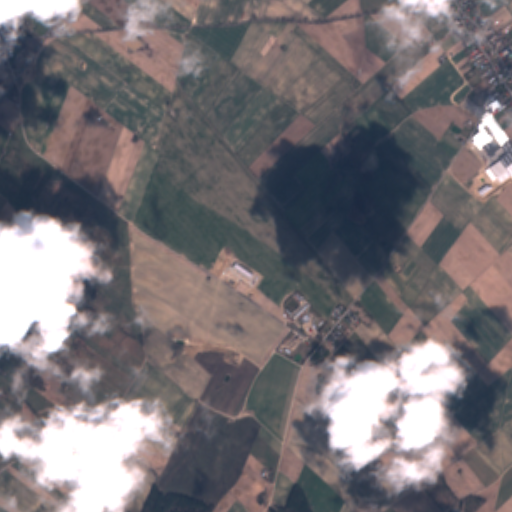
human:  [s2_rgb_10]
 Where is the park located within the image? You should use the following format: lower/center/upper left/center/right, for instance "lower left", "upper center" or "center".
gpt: The park is located in the upper right of the image.
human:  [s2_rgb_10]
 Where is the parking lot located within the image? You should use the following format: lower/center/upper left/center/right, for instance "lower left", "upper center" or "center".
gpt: The parking lot is located in the upper right of the image.
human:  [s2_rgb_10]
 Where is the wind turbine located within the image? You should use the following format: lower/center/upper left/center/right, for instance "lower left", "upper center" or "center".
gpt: The wind turbine is located in the upper left of the image.
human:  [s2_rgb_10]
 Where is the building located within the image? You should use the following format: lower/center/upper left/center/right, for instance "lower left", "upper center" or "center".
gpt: There is no building in the image.